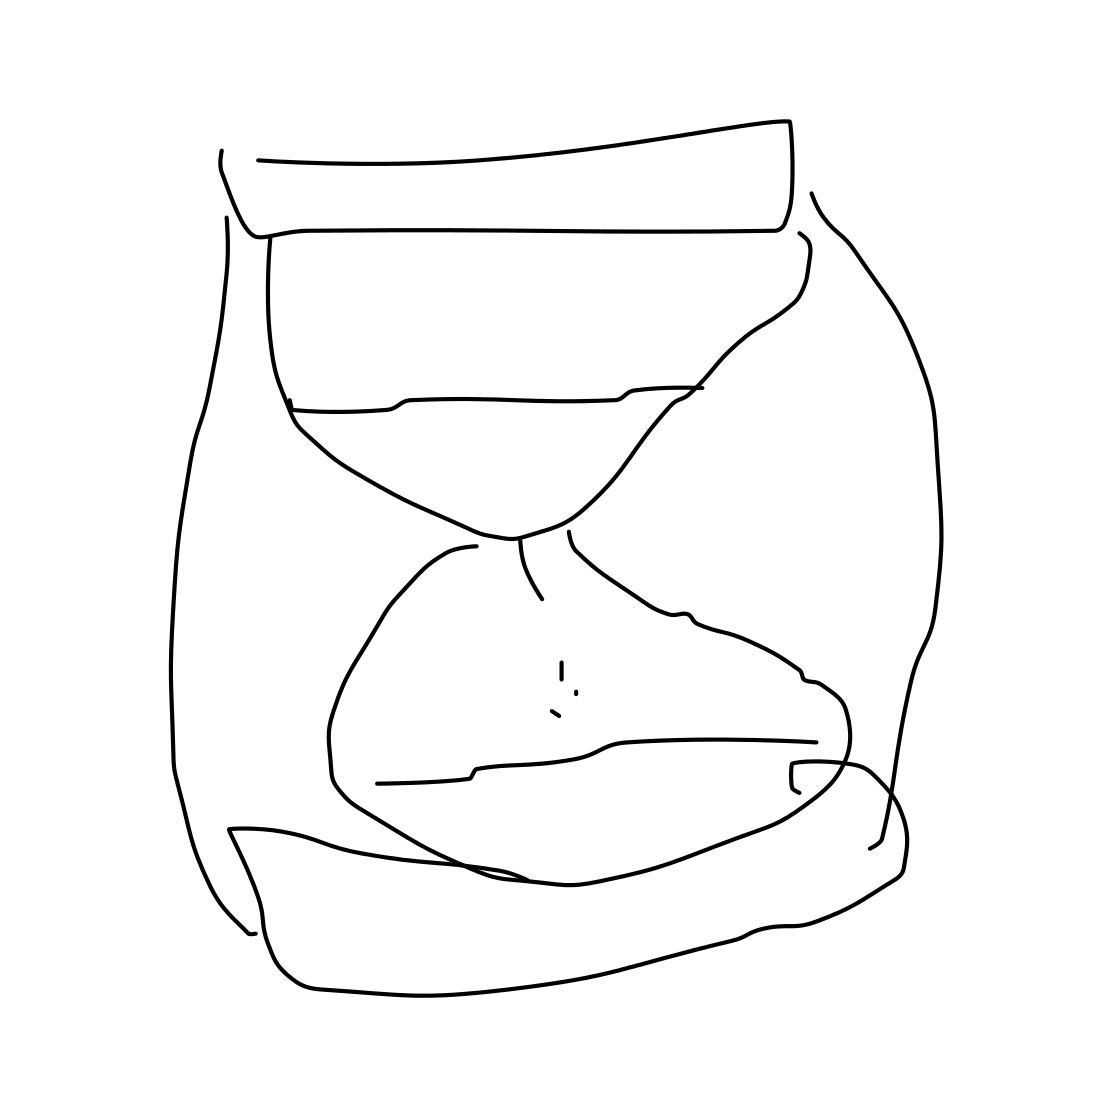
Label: hourglass